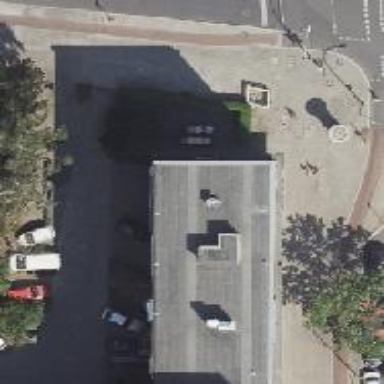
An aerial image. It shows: Restaurant.